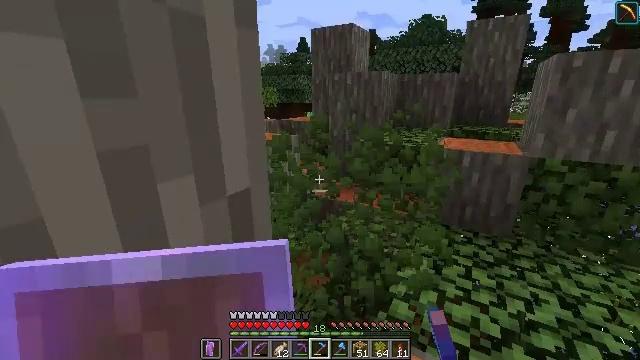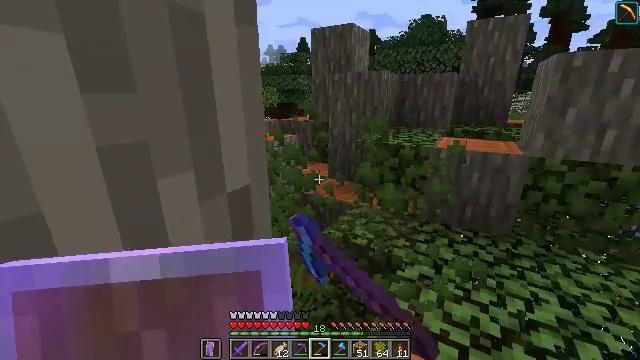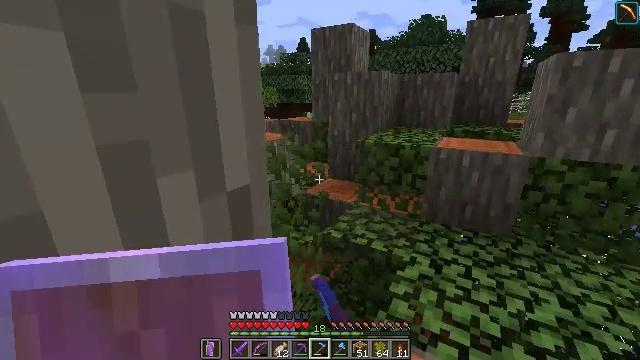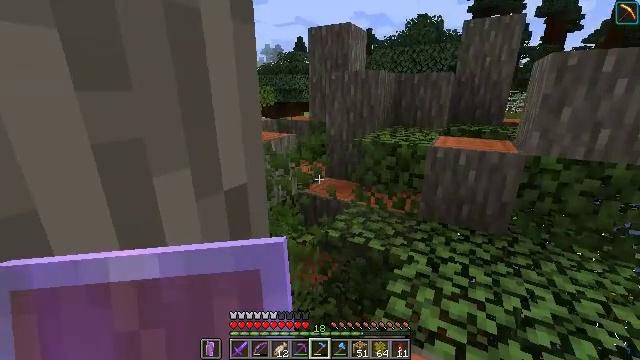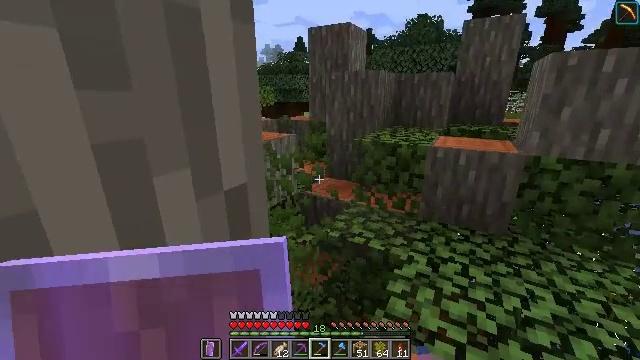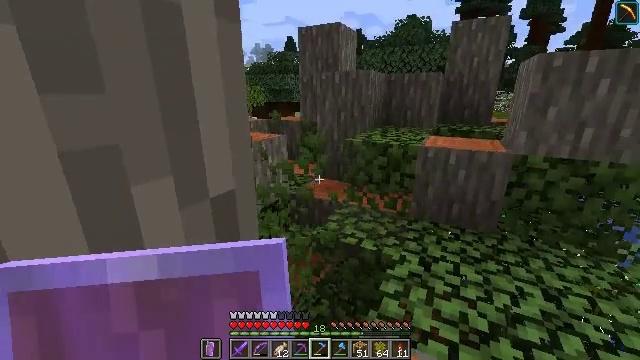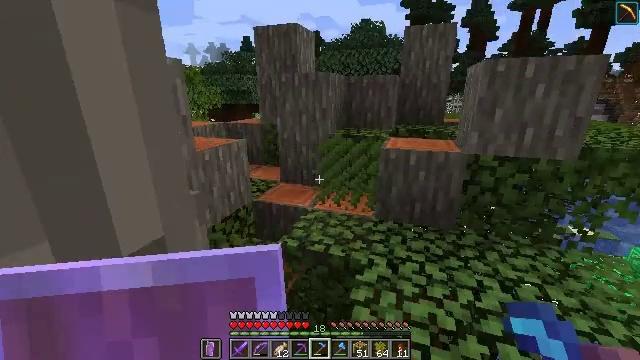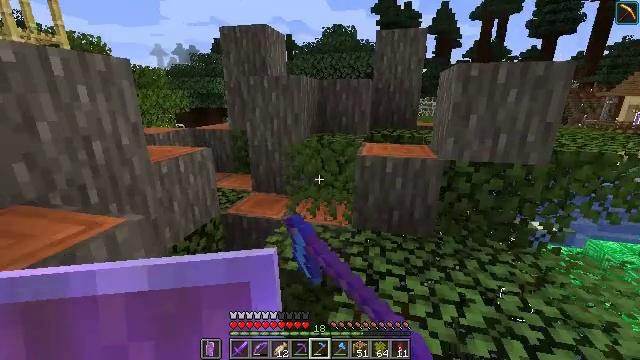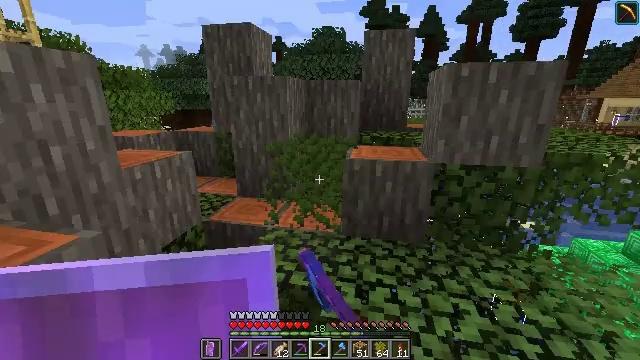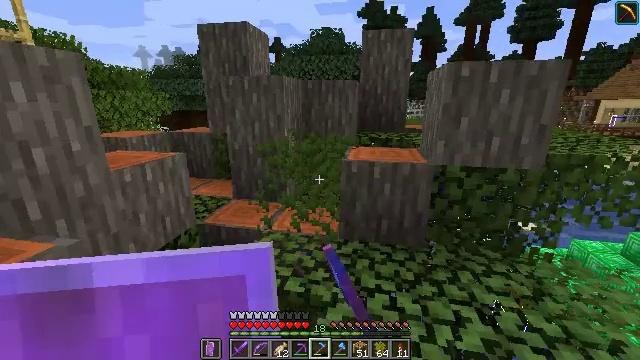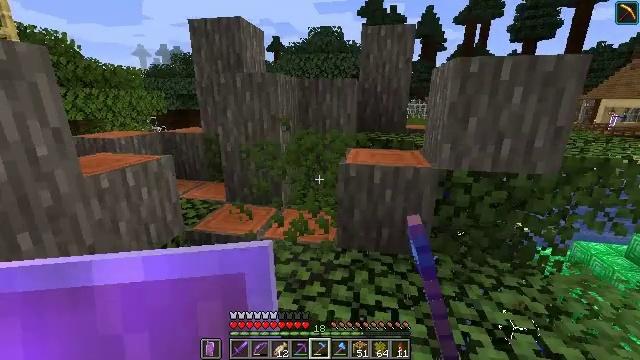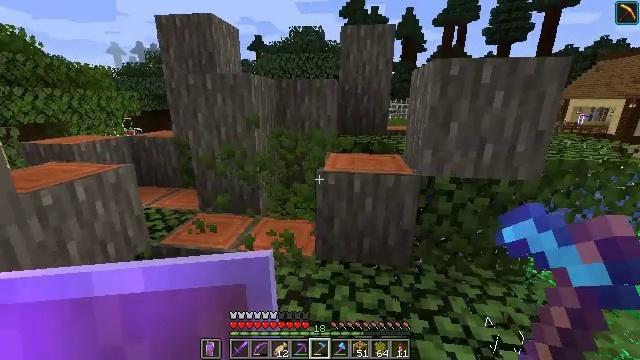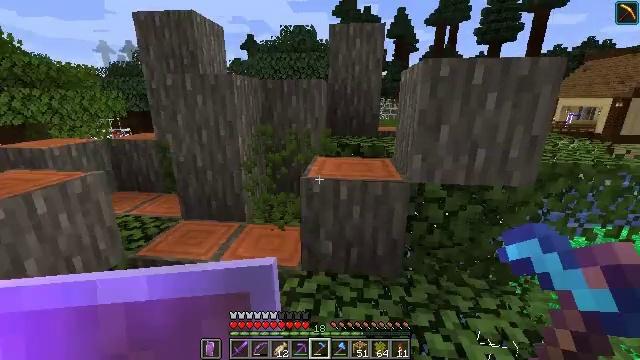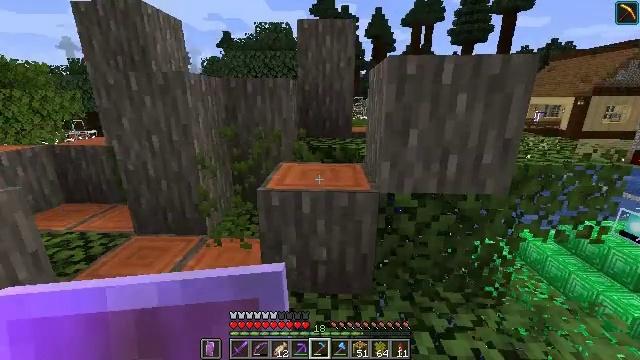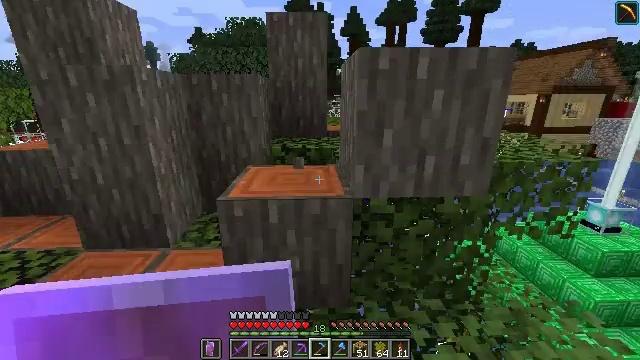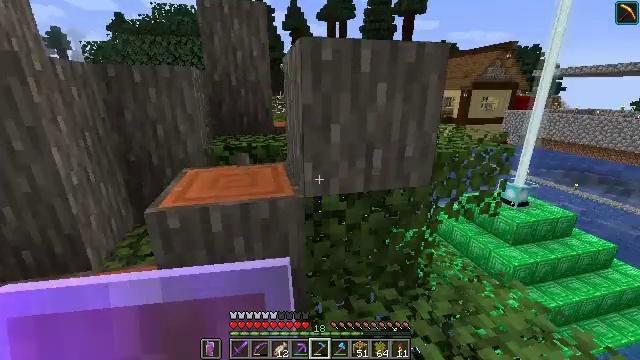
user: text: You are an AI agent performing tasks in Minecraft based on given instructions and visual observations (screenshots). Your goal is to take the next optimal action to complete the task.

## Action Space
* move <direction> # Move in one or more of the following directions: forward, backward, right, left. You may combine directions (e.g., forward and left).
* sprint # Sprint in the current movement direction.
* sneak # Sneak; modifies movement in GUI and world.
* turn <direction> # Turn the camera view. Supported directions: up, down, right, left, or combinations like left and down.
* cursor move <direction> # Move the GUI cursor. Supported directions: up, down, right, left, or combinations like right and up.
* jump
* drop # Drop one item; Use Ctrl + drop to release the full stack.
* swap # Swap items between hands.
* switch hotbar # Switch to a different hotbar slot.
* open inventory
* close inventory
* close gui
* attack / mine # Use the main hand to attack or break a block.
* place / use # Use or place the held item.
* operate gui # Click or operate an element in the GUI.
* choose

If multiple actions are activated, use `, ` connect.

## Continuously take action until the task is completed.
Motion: motion action
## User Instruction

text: Harvest acacia leaves with your hand or a tool.
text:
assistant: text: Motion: attack / mine
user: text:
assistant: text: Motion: attack / mine
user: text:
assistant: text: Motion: attack / mine
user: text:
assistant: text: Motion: attack / mine
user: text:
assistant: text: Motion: move forward, turn right, attack / mine
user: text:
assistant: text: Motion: move forward, turn right, attack / mine
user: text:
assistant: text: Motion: move forward, turn right, attack / mine
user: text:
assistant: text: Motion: move forward, turn right, attack / mine
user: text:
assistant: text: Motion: move forward, attack / mine
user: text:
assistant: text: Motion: move forward and move right, attack / mine
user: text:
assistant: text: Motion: move forward and move right, turn right, attack / mine
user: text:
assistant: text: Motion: move forward and move right, turn right, attack / mine
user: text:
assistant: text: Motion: move forward and move right, turn right, attack / mine
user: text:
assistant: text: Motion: move forward, turn right, attack / mine
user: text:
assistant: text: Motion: move forward, turn right and down, attack / mine
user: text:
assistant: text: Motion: turn right and down, attack / mine
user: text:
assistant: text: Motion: turn right, attack / mine
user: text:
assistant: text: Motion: attack / mine
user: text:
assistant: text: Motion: attack / mine
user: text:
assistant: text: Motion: turn right, attack / mine
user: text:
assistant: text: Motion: turn right and up, attack / mine
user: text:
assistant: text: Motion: turn right and up, attack / mine
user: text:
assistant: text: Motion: turn right and up, attack / mine
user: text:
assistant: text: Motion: attack / mine
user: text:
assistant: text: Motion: attack / mine
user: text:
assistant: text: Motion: attack / mine
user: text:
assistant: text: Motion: attack / mine
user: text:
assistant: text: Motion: turn left, attack / mine
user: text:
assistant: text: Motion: turn left
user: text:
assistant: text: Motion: turn left